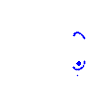
Particle: kaon